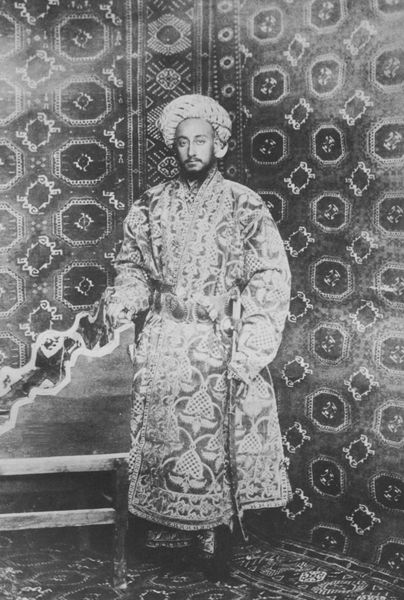
Titel: Der Emir von Tschardschou
Künstler: Russischer Photograph
Standort: Paris
Institution: Bibliothèque du Musée des Arts Décoratifs
Schlagwörter: kopf, mann, schatten, weiß, sitzen, grau, licht, raum, schwarz, stuhl, tisch, zimmer, gürtel, muster, teppich, bart, wand, augen, gesicht, stehen, vollbart, ärmel, bildnis, möbel, portrait, porträt, gold, mantel, pose, reich, sessel, seide, kopfbedeckung, sofa, ecke, formen, bank, tapete, ornamente, stufe, stufen, foto, fotografie, photographie, wände, orient, form, schwarz weiss, schwert, säbel, photo, china, arabisch, mobiliar, ornamentik, indien, turban, arabien, aufnahme, sultan, wandbespannung, sockelleiste, kaftan, serail, rabien, emir